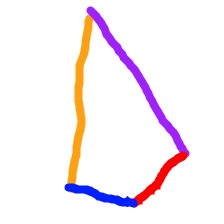
Shape: kite